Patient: sex F, age 61
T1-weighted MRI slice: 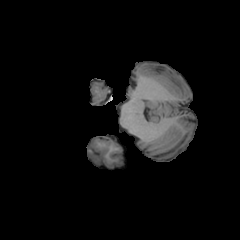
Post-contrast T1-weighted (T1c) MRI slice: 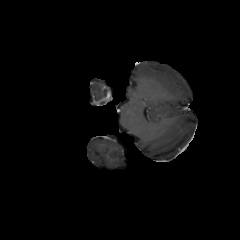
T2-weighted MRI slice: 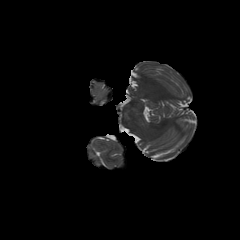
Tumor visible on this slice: no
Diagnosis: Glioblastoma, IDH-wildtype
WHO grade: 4